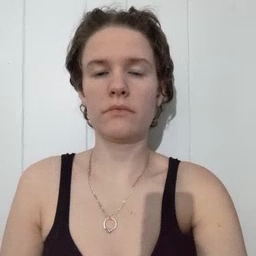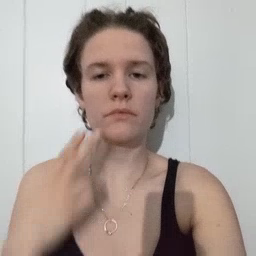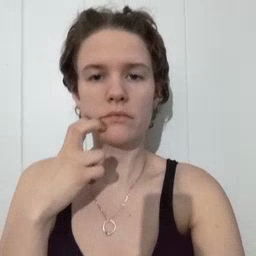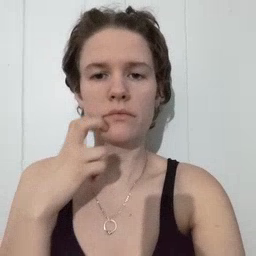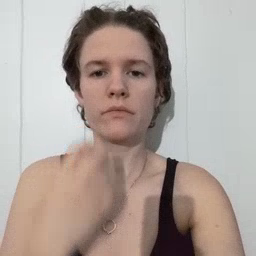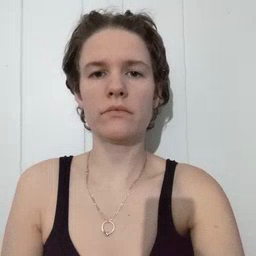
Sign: gum